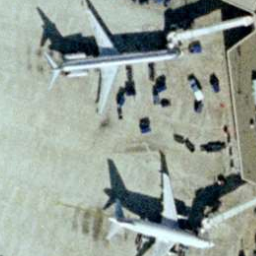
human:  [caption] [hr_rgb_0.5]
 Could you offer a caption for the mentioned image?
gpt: Two airplanes are surrounded with some cars in the airport .

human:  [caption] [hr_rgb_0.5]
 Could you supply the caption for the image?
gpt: Two airplanes are surrounded with some cars .

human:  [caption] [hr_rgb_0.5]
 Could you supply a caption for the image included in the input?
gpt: Two airplanes are stopped at the airport .

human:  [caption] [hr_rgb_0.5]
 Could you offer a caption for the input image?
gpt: There are two airplanes in the airport .

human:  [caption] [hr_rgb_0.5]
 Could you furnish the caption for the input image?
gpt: Two airplanes are surrounded with some cars in the airport .